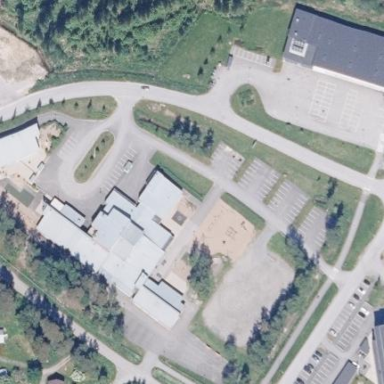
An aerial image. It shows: Parking area.